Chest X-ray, PA view. Patient: 50 years old, sex F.
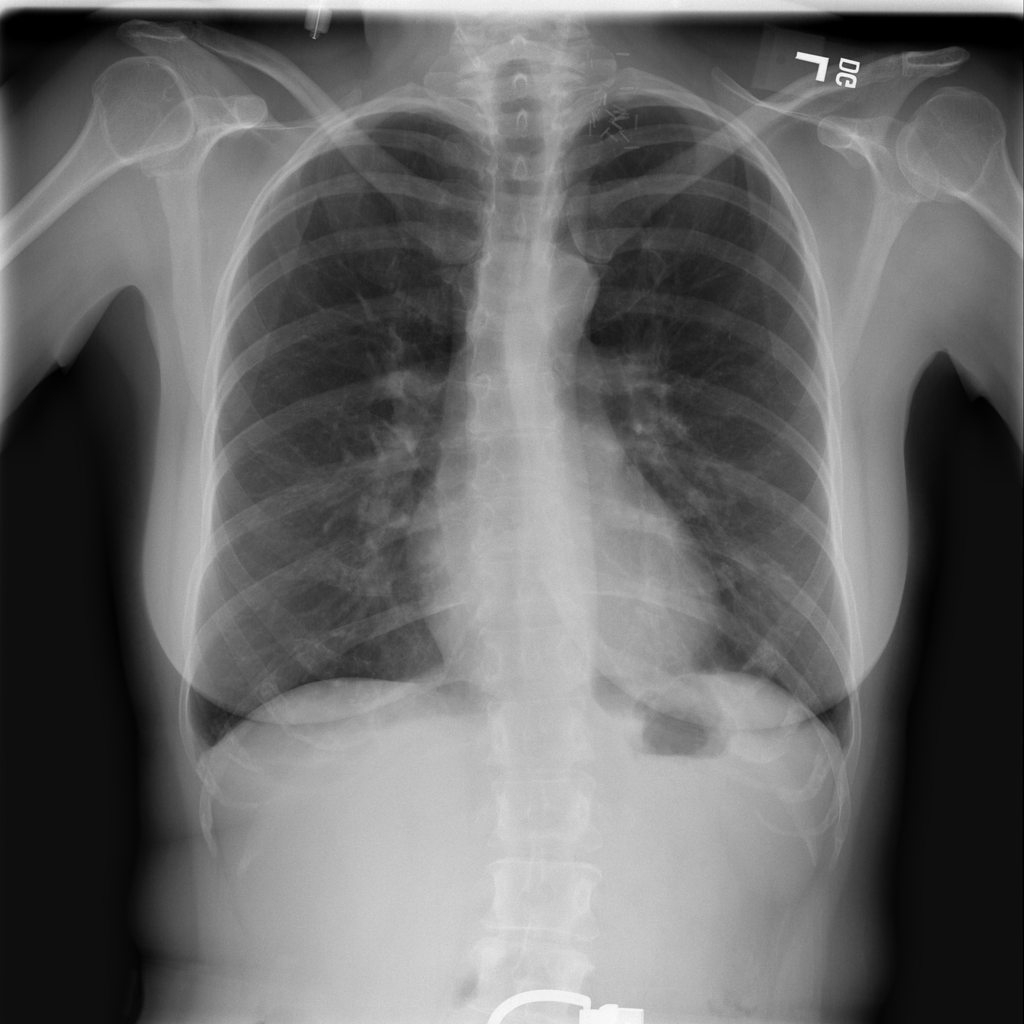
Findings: No Finding